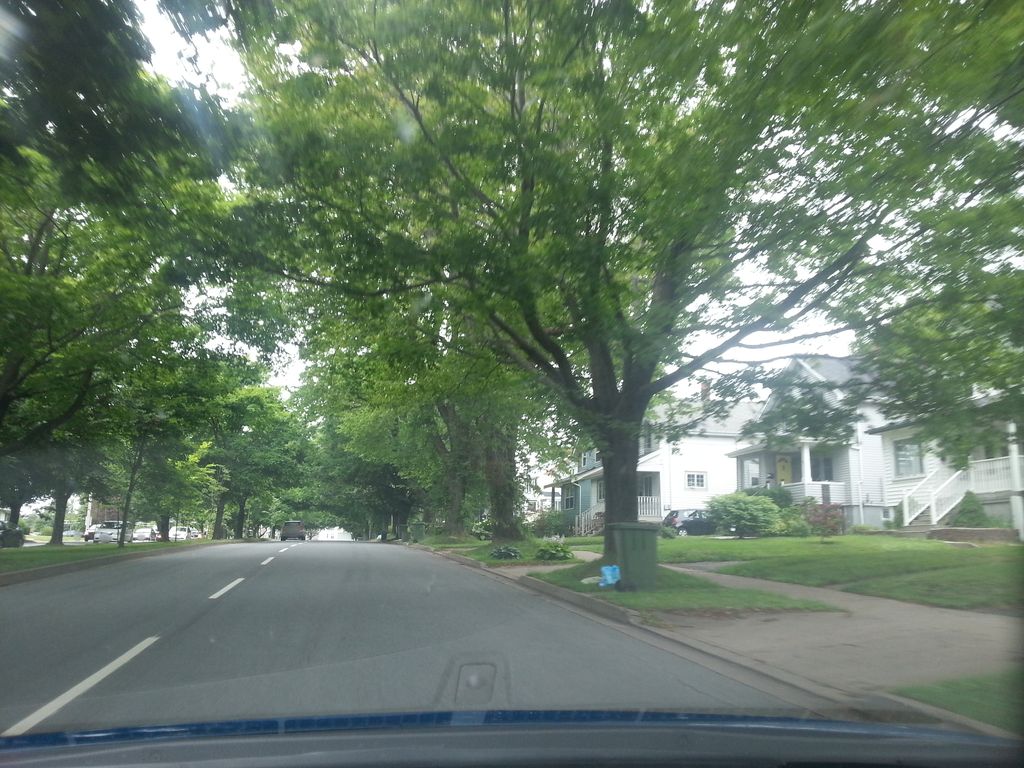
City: halifax